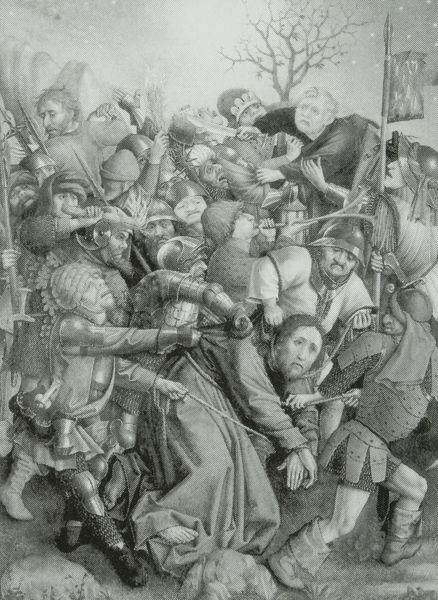
Titel: Gefangennahme
Künstler: Meister der Karlsruher Passion
Standort: Köln
Institution: Wallraf-Richartz-Museum
Schlagwörter: baum, berg, blätter, dunkel, fuß, himmel, kampf, mann, weiß, menschen, äste, grau, handschuhe, hell, köpfe, laterne, männer, nacht, ohr, schwarz, szene, zeichnung, gürtel, schnee, weg, wiese, leute, masse, menge, bart, bärte, gedränge, mütze, bibel, böse, falten, henker, messer, stein, steine, tod, horn, hände, ast, kalt, zweige, gewand, stoff, strick, schleifen, renaissance, garten, perspektive, schuhe, fahne, flagge, grafik, kahl, monochrom, herbst, ziehen, grisaille, gewalt, lanze, soldaten, metall, kordel, barfuss, eisen, panzer, religion, seil, druck, schwarz-weiss, sterne, radierung, stich, festnahme, gefangen, gefangennahme, verhaftung, aufstand, durcheinander, soldat, menschenmasse, tumult, hässlich, bleistift, helm, stiefel, entwurf, menschenmenge, ritter, rüstung, römer, helme, chwarz, christus, jesus, kreuzigung, christlich, leiden, mittelalter, grad, gebückt, lanzen, breughel, flämisch, niederländer, pike, trompeten, flamand, jünger, gefangener, christ, gravure, heiland, petrus, arbre, graus, dornenkrone, gerangel, allemand, fratzen, zeichung, miniaturen, strerne, dessin, retter, trubel, golgotha, stricke, apostel, casque, passion, gefesselt, drapeau, brutalität, judas, gewusel, kreuzweg, geißelung, landsknecht, sünder, gethsemane, verräter, agressiv, gefangennahme christi, grien, pulk, foule, gefangennahme jesu, baner, banniere